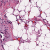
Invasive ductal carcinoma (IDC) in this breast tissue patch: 0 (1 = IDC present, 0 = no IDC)